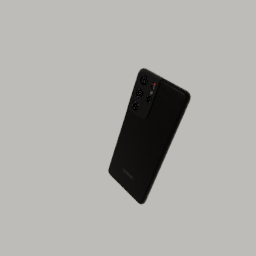
Label: electronics